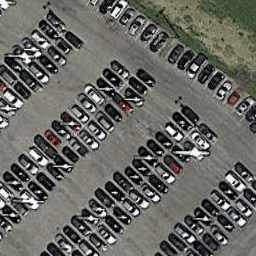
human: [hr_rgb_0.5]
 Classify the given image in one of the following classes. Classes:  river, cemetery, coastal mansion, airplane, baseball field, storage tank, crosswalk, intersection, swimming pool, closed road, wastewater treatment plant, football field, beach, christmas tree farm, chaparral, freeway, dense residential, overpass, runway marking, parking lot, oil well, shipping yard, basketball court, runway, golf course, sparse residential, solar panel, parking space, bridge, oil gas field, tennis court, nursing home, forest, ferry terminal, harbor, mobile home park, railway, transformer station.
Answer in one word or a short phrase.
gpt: parking lot